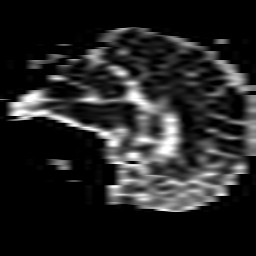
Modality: ADC
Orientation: sagittal
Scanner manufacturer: philips
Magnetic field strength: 1.5 T
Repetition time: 3.144 s
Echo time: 0.06163 s